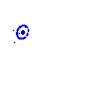
Particle: proton